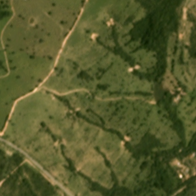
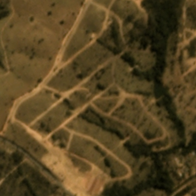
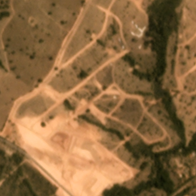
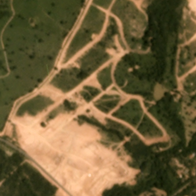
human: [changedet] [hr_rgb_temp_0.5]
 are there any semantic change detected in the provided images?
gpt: the forest disappears and many roads appear .

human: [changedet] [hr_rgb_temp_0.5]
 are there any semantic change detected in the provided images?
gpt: the original vegetation has disappeared and some roads appeared .

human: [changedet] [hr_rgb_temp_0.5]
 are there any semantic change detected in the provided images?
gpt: the forest disappeared and many roads are built .

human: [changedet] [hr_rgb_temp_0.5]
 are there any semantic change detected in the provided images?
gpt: some lush trees are removed and a curved road appeared .

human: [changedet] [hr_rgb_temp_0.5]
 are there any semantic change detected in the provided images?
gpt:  many crossroads replaced  the original vegetation .